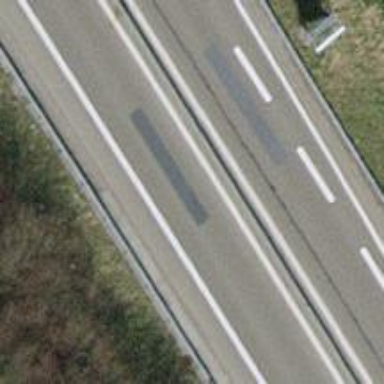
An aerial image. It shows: Asphalt trunk motorway.